Field crop: maize
Growth stage: 2
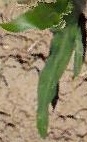
Species: maize